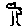
Label: tree